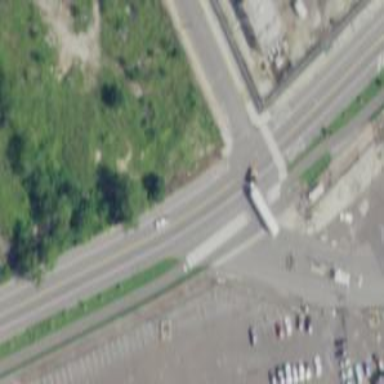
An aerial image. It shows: Marked road crossing.